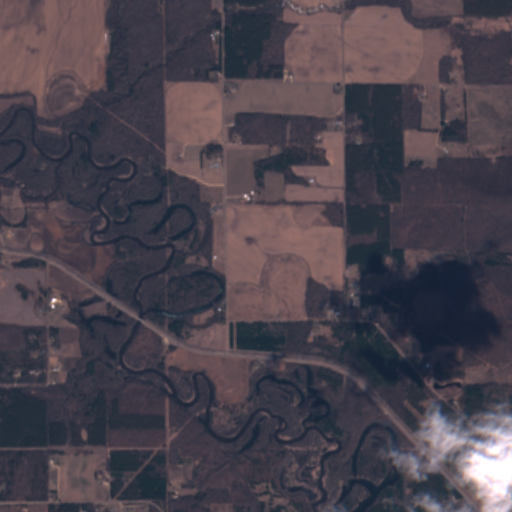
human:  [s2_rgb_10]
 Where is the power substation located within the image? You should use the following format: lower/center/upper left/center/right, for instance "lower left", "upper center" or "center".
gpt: The power substation is located in the lower left of the image.
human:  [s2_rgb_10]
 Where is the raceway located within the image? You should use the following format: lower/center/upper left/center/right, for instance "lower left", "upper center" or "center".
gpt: The raceway is located in the center right of the image.
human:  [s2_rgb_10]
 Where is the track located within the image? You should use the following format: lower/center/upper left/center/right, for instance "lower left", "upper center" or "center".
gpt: There is no track in the image.